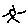
Label: sun